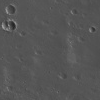
Atmospheric dust classification: not_dusty